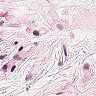
Metastatic tissue present: no